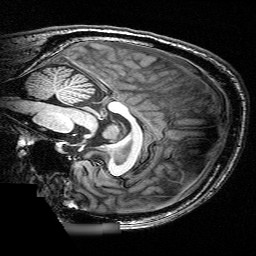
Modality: T1w
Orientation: sagittal
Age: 59
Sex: male
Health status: ill
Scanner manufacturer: siemens
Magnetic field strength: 3 T
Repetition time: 0.0025 s
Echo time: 0.00336 s